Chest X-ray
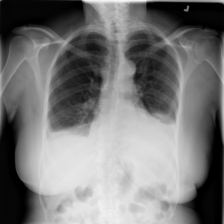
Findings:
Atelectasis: negative
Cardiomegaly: negative
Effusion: positive
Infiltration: negative
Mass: negative
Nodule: negative
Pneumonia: negative
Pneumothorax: negative
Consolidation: negative
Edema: negative
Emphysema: negative
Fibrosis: negative
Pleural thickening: negative
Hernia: negative